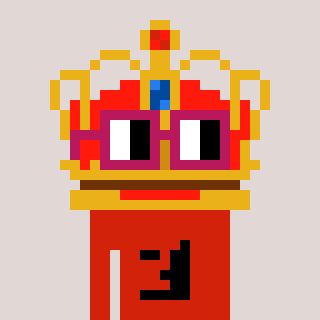
a pixel art character with square dark red glasses, a crown-shaped head and a red-colored body on a warm background